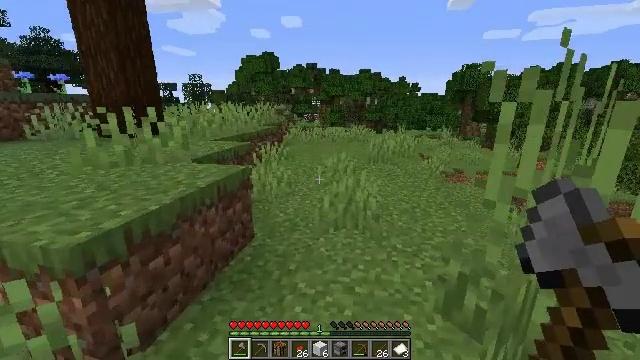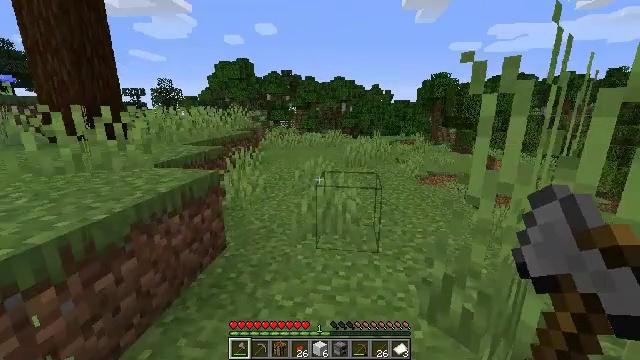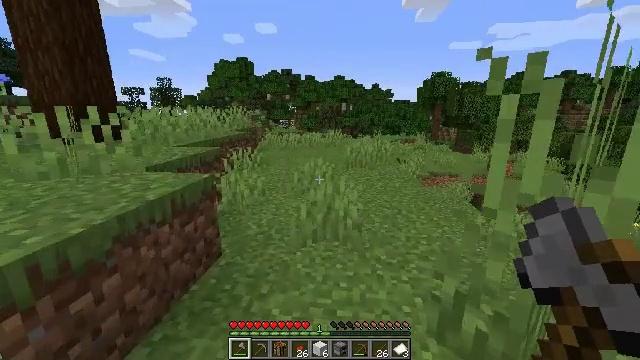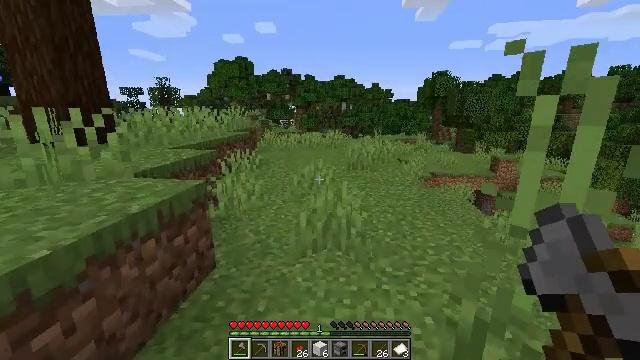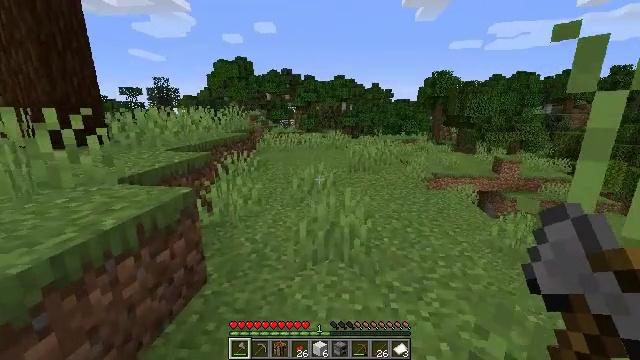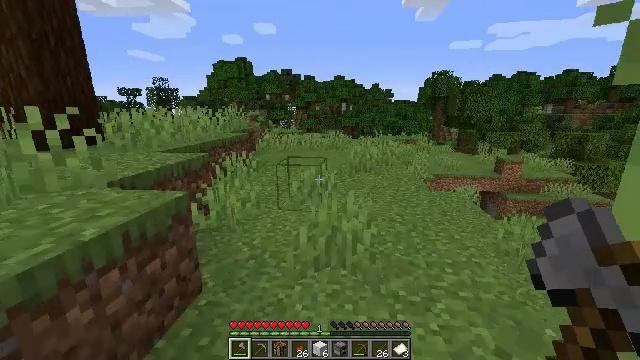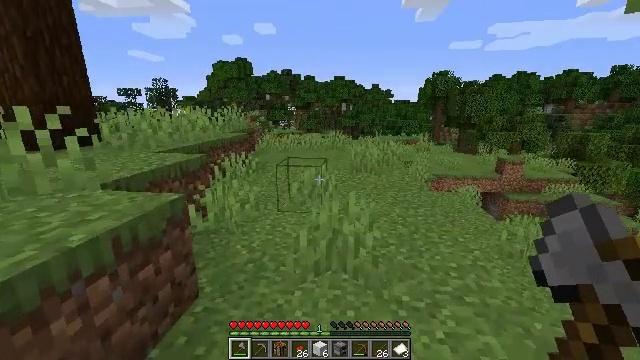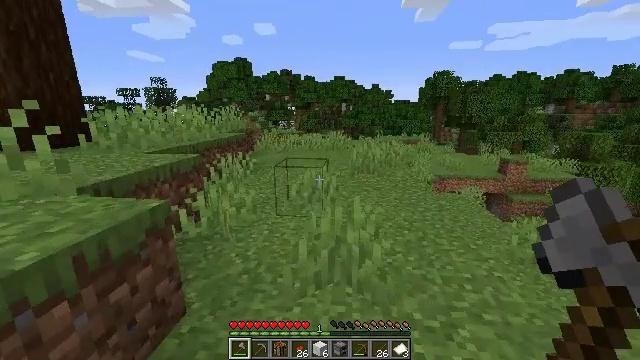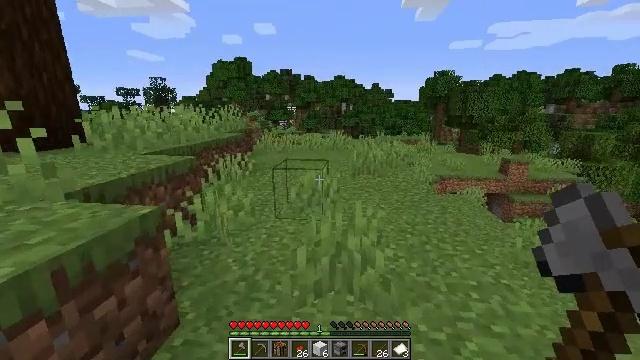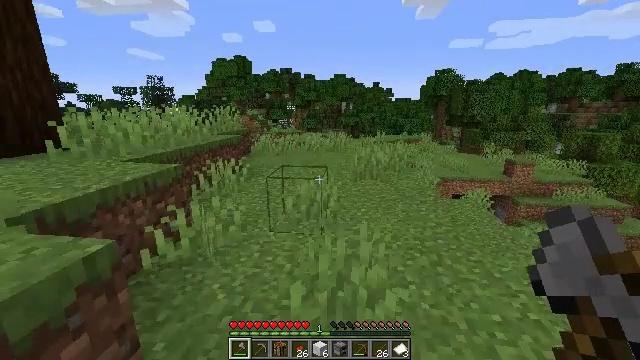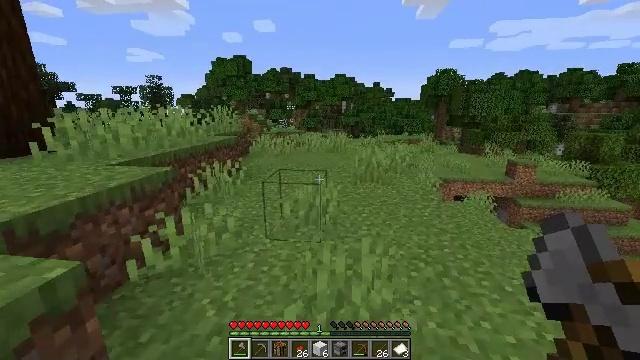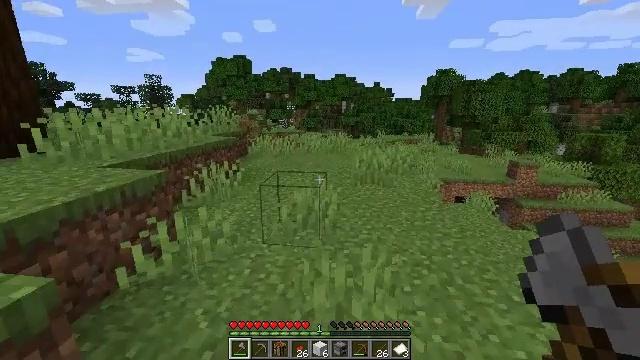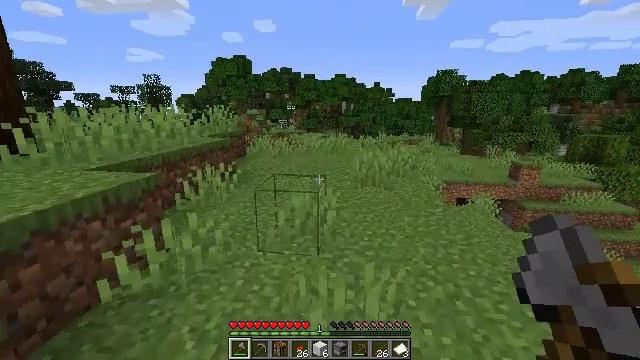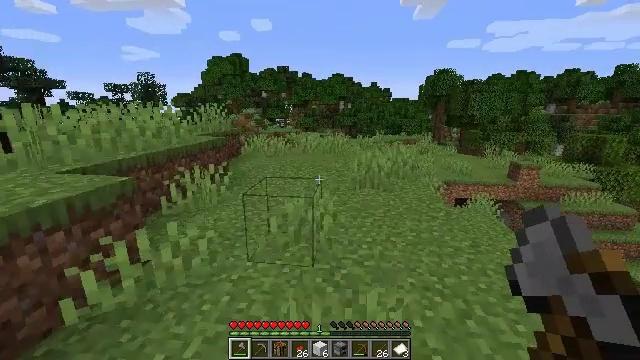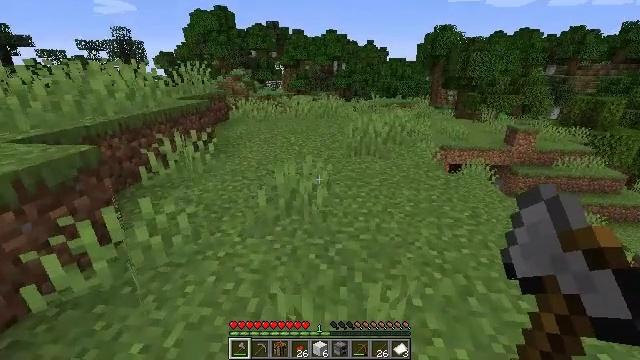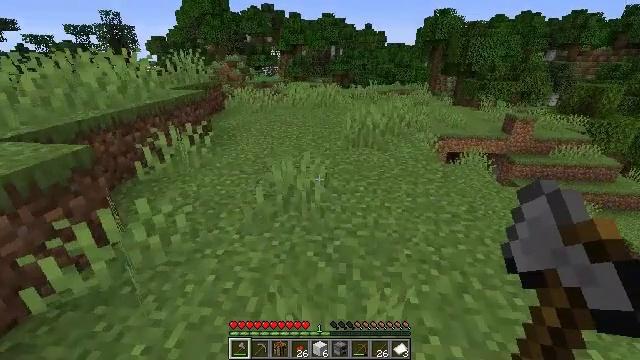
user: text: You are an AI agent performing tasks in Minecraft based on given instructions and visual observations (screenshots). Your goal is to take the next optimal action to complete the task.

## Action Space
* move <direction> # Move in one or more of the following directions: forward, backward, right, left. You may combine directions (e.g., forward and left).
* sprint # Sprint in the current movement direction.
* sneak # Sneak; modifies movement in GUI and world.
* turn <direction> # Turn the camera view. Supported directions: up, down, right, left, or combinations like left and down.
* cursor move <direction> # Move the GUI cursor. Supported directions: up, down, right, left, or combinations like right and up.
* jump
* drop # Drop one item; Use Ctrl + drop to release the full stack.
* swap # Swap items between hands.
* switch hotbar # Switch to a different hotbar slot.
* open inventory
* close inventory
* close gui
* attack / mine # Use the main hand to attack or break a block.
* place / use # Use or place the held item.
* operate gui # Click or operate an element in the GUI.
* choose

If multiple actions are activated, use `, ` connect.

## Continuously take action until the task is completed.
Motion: motion action
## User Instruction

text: Create red dye from beetroot in the crafting menu.
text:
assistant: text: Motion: move forward, turn right and up
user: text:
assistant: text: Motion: move forward
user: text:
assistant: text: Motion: move forward
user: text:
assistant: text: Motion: no_op
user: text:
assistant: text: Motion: move forward
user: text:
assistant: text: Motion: move forward
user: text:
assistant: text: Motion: move forward
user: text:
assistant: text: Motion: move forward
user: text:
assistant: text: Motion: move forward
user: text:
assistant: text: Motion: move forward
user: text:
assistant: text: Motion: move forward
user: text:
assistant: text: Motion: move forward
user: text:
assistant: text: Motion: move forward
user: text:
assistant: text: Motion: move forward, turn right and down
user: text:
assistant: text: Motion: move forward, turn down, jump
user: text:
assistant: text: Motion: move forward, turn down, jump
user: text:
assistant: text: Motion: move forward
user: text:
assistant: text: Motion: no_op
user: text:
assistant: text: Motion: no_op
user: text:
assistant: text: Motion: no_op
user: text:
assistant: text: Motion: move forward
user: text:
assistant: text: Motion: move forward
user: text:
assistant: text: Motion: move forward
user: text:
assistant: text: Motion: no_op
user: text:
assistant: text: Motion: move forward
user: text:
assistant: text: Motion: move forward
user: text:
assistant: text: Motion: no_op
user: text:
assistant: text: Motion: no_op
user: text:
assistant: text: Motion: no_op
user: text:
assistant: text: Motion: move forward